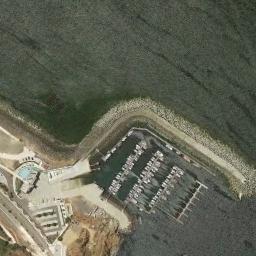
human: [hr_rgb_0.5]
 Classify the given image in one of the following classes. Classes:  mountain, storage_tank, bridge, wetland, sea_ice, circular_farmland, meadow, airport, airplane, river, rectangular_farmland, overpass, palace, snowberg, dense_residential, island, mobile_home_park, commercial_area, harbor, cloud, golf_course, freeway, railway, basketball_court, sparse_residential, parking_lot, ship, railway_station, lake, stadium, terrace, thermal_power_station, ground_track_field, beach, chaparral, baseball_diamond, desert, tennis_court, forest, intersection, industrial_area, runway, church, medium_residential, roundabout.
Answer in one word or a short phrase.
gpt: harbor